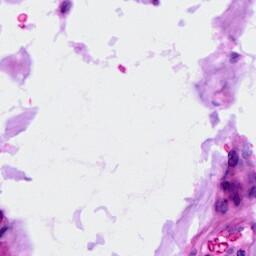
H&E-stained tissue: Ovarian